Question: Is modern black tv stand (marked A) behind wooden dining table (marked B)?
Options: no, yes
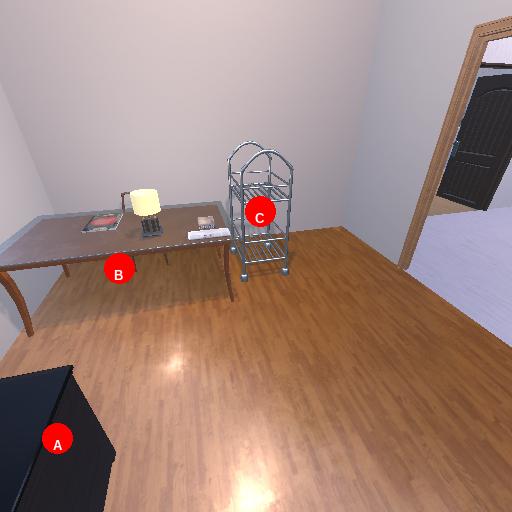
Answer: no